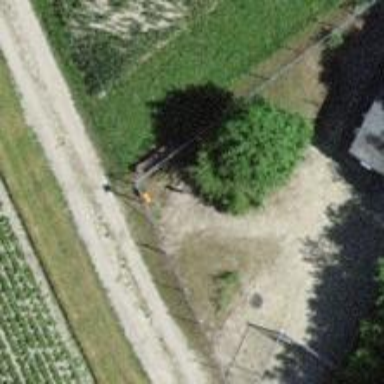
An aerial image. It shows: View of pole with roofed pipeline marker.